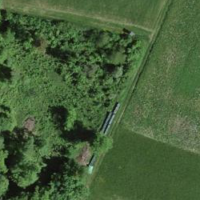
EUNIS habitat code: 41
Species observed at this site:
Sambucus racemosa